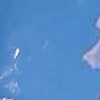
Label: water